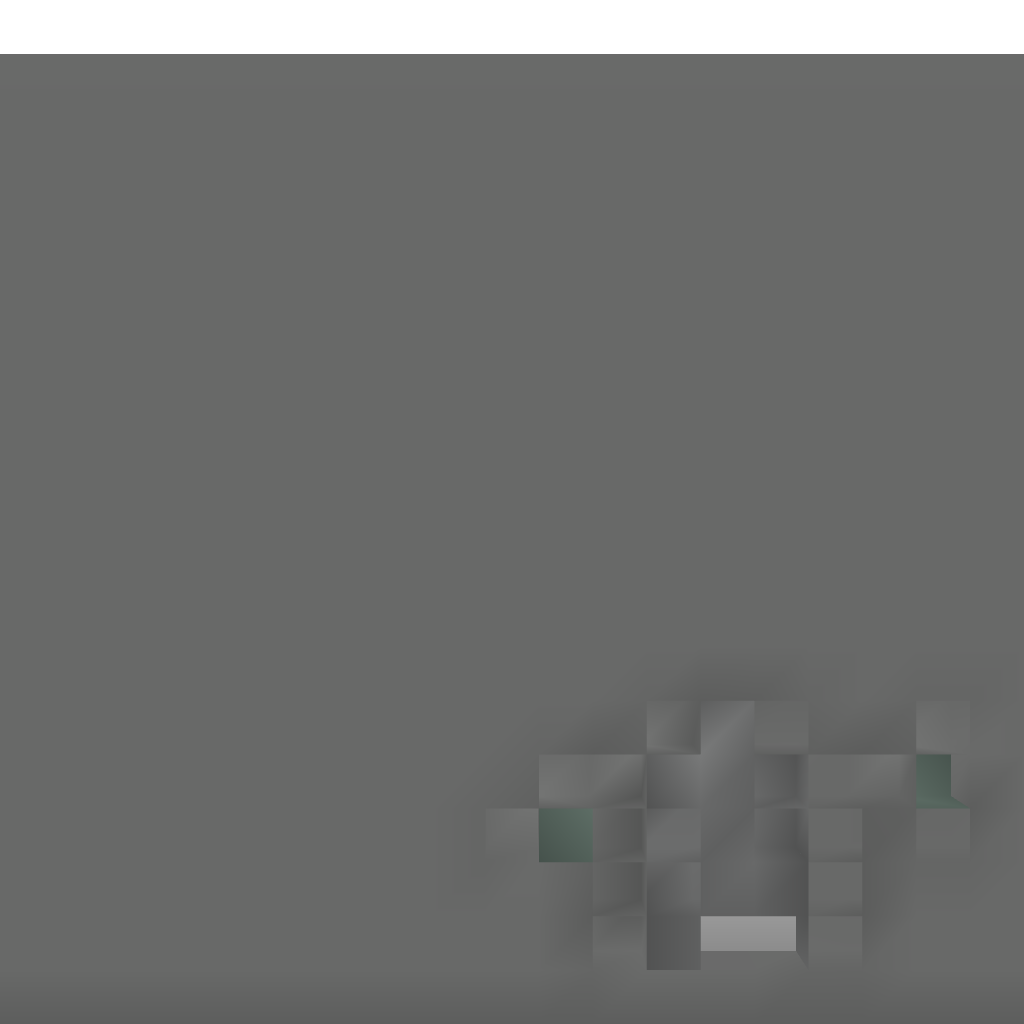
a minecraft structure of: Graveyard Dungeon